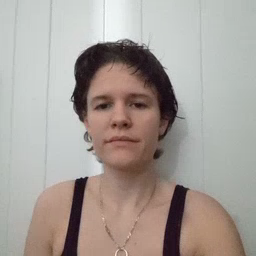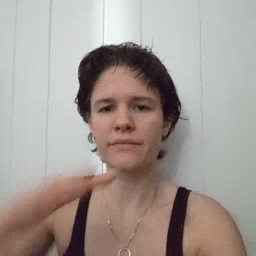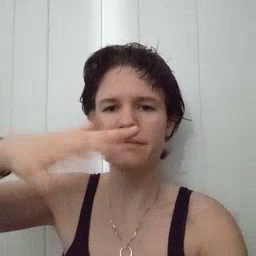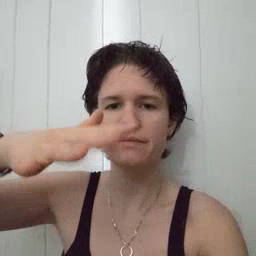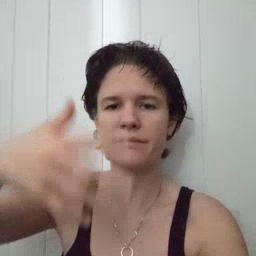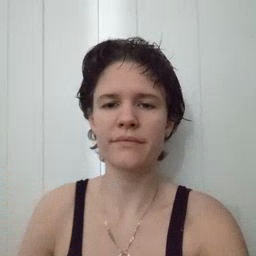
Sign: helicopter